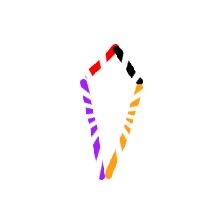
Shape: kite